Question: I made facebook script when I run and press on start button I'm getting this error I made this GUI interface with Tkinter and I'm using python 3 my error is when I click on start button he is not starting google chrome and when I disable Tkinter and work through command line he works correctly you can see error screen shot:

'''
import pyautogui as pg
import time
from selenium import webdriver
from getpass import getpass
from tkinter import *
window = Tk()
window.title('Facebook Sharing')
text = Label(window, text='Facebook Sharing Script', font="Source_Sans_Pro 20 bold")
text.pack()
frame = Frame(window)
frame.pack()
one = Frame(window)
one.pack( side = TOP )
frontframe = Frame(window)
frontframe.pack( side = TOP )
bottomframe = Frame(window)
bottomframe.pack( side = TOP )
lastframe = Frame(window)
lastframe.pack( side = TOP )
last = Frame(window)
last.pack( side = TOP )
Lable1 = Label(frame, text="Enter Your UserName! ", font='Source_Sans_Pro 11')
Lable1.pack( side = LEFT)
user_name = Entry(frame, bd =5)
user_name.pack(side = RIGHT)
Lable2 = Label(frontframe, text="Enter Your Passowrd! ", font='Source_Sans_Pro 11')
Lable2.pack( side = LEFT)
Password = Entry(frontframe, bd =5)
Password.pack(side = RIGHT)
Lable3 = Label(bottomframe, text="Enter Your Description! ", font='Source_Sans_Pro 11')
Lable3.pack( side = LEFT)
description = Entry(bottomframe, bd =5)
description.pack(side = RIGHT)
Lable4 = Label(lastframe, text="Enter Your Keyword! ", font='Source_Sans_Pro 11')
Lable4.pack( side = LEFT)
keyword = Entry(lastframe, bd =5)
keyword.pack(side = RIGHT)
Lable5 = Label(one, text="Enter Your Post Url! ", font='Source_Sans_Pro 11')
Lable5.pack( side = LEFT)
post_url = Entry(one, bd =5)
post_url.pack(side = RIGHT)
Button_Start = Button(last, text="Start", fg="black", width=50, command=all)
Button_Start.pack( side = BOTTOM)
pg.FAILSAFE = True
#this is hidden def
def all():
print("Done")
window.mainloop()
'''
Error!
'''
Exception in Tkinter callback
Traceback (most recent call last):
File "C:\User'enter code here's\Hamza Lachi\AppData\Local\Programs\Python\Python37-32\lib\tkinter\__init__.py", line 1705, in __call__
return self.func(*args)
TypeError: all() takes exactly one argument (0 given)
'''
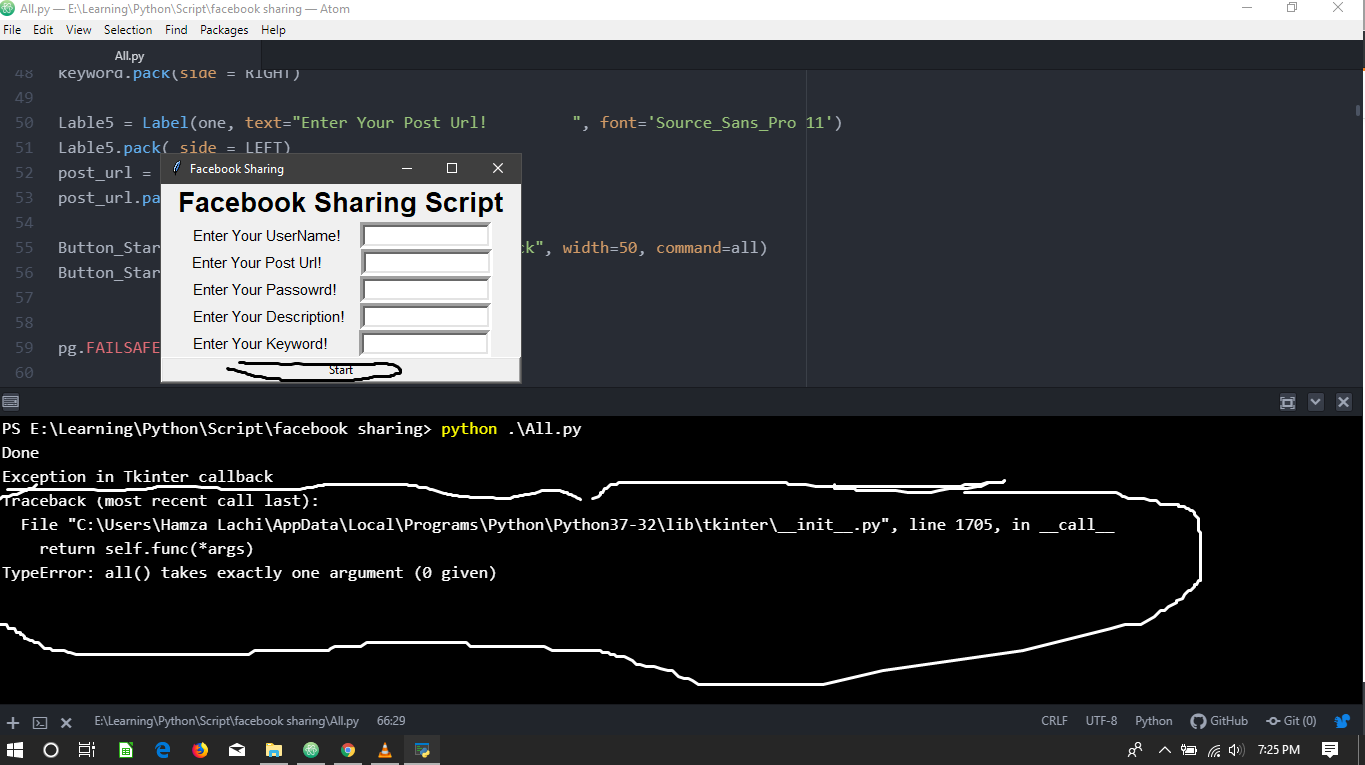
Answer: So 'All()' is native Python function, you can read more about it in the follow link <URL>, that's the problem, the Python is calling the his native function instead of the function you created.
<URL>
You can solve this changing the name of your function.
Read more about it:
- <URL>